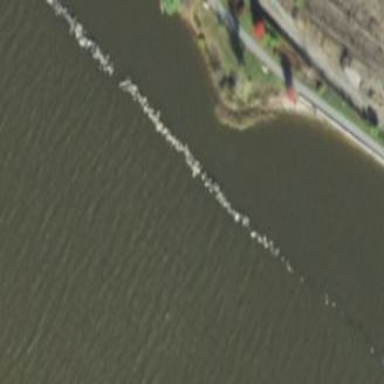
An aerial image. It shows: Breakwater structure.